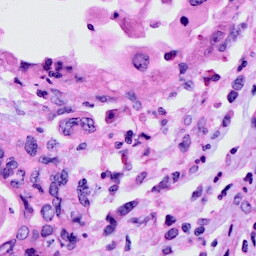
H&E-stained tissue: Cervix